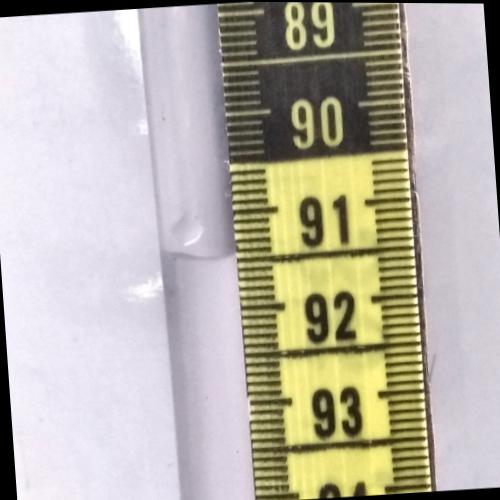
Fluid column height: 91.5 cm